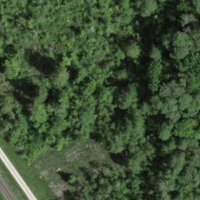
EUNIS habitat code: 41
Species observed at this site:
Muscardinus avellanarius